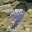
Label: 9